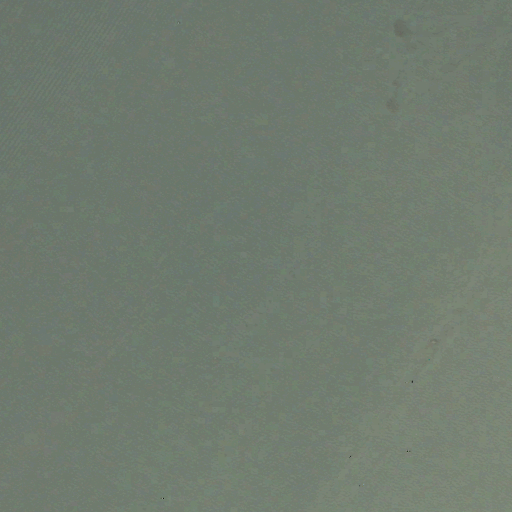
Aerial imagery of bar in Alabama named Columbus Bar containing only open water